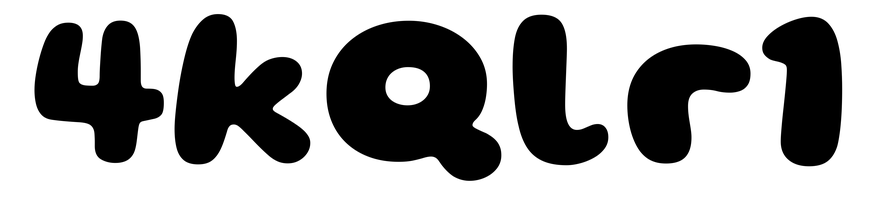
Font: Gluten_ExtraBold